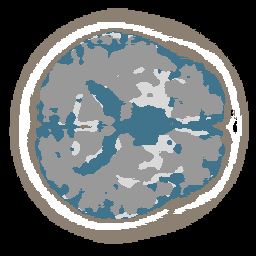
Label: no_lesion